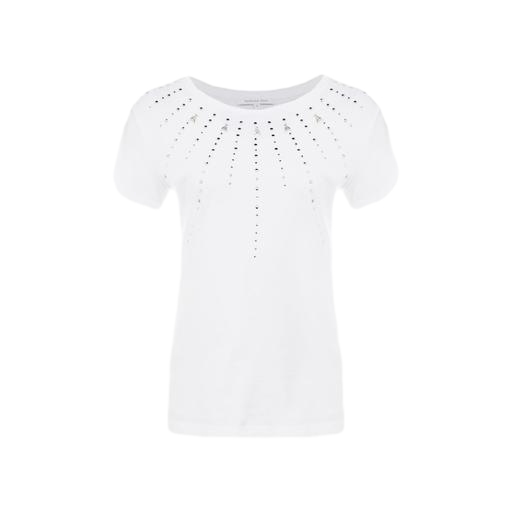
white embellished t-shirt, white diamond t-shirt, white rockstud untitled t-shirt, white background